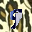
Label: 9